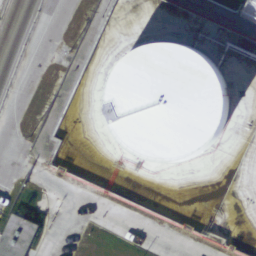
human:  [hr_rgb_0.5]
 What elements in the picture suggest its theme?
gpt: storage tanks